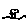
Label: tree